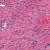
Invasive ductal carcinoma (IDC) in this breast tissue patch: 0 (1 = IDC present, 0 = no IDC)